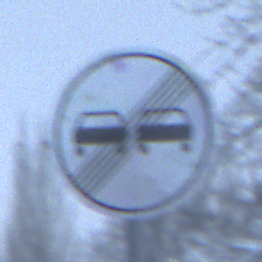
Verkehrszeichen: EndeUeberholverbot
Umgebung: Outdoor, Nature
Tageszeit: Midday
Wetter: Overcast
Licht: Natural
Jahreszeit: Winter
Kontrast: LowContrast